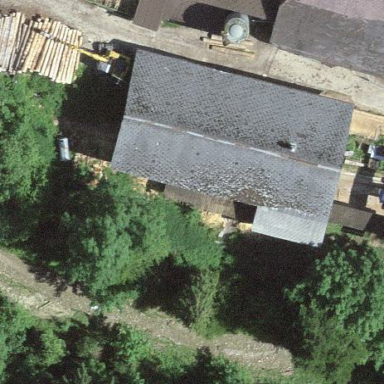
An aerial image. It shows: Barn.